Interaction volume radius: 5 \u00c5
Interaction volume height: 20 \u00c5
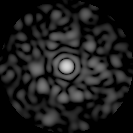
Disorder parameter: 0.8529